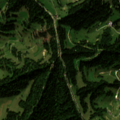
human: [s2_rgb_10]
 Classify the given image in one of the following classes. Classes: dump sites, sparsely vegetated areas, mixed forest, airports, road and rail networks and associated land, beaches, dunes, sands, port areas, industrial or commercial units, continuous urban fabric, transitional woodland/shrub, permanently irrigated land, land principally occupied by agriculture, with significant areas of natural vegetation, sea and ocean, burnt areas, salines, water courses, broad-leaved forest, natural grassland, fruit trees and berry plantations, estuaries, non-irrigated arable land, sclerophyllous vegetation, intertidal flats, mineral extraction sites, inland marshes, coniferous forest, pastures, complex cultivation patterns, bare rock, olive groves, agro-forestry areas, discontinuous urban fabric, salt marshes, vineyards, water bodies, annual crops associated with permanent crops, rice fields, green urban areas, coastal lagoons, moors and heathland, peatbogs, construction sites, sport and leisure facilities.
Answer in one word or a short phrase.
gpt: pastures, coniferous forest, transitional woodland/shrub